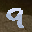
Label: 9